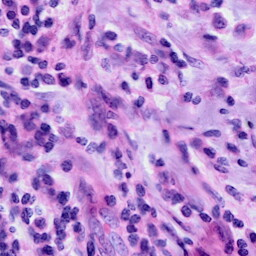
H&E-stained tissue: Cervix